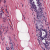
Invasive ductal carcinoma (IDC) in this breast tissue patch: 0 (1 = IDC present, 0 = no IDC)